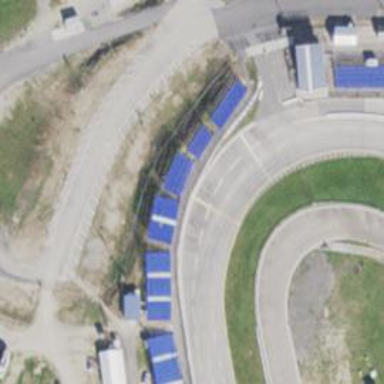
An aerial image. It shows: Asphalt raceway designed for motor sports.